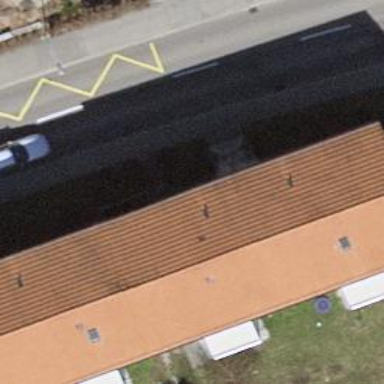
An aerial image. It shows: Bus stop with platform for public transport.